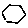
Label: hexagon